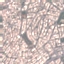
Label: Residential